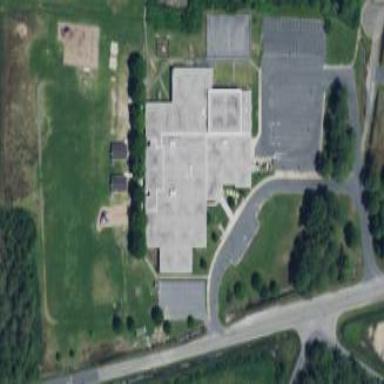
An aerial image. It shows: School.